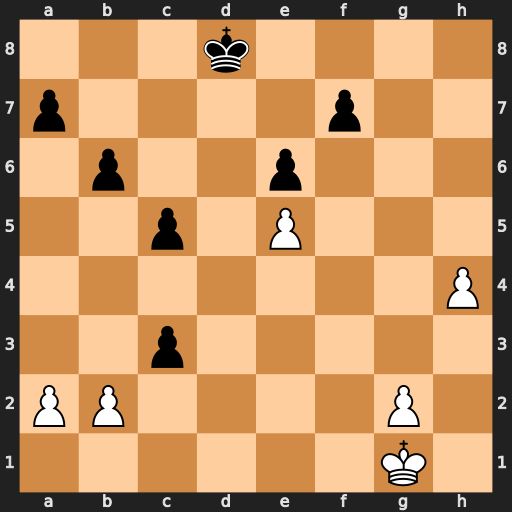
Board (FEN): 3k4/p4p2/1p2p3/2p1P3/7P/2p5/PP4P1/6K1
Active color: w
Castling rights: -
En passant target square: -
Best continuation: bxc3 b5 h5 Ke8 h6